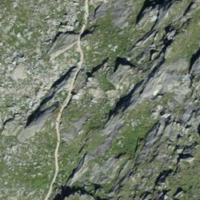
EUNIS habitat code: 31
Species observed at this site:
Oenanthe oenanthe
Campanula barbata